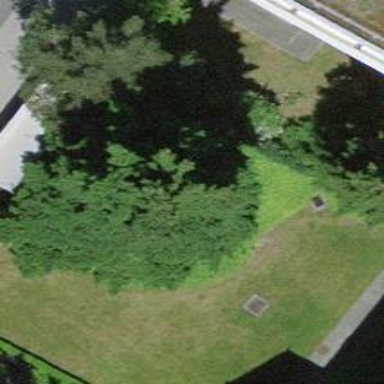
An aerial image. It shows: Evergreen tree with needle-leaved leaves.